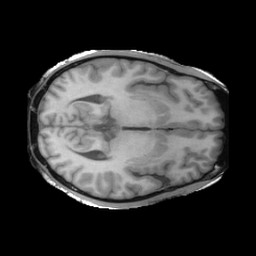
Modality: T1w
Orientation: axial
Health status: ill
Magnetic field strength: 3 T